Question: I want to create loader mask for all page. I need to get the elements under the mask were not available. But now I can click buttons. you can see all on the image.
here is css of mask:
'''
div#mask {
z-index:9999;
display: none;
width:100%;
background-color: rgba(0,0,0,0.15);
}
'''
it's div with 100% width, and height of window. How to fix ui block?

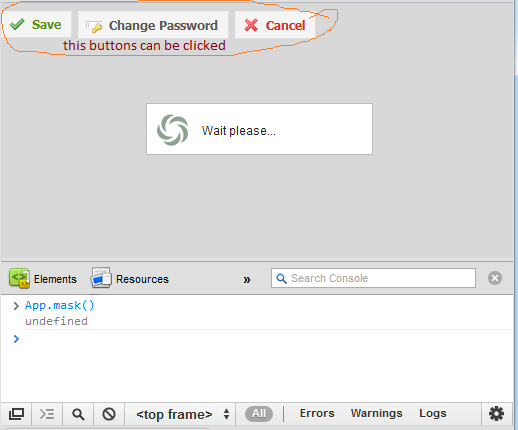
Answer: You haven't given this:
'''
position: absolute;
'''